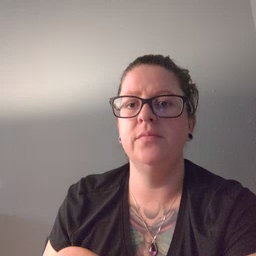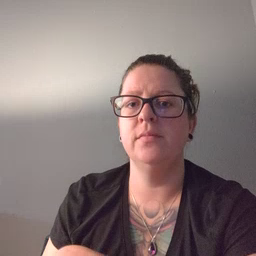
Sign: face